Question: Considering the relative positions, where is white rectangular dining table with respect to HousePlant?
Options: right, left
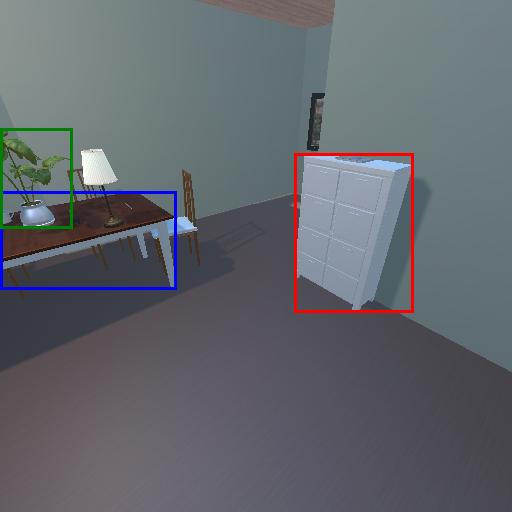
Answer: right